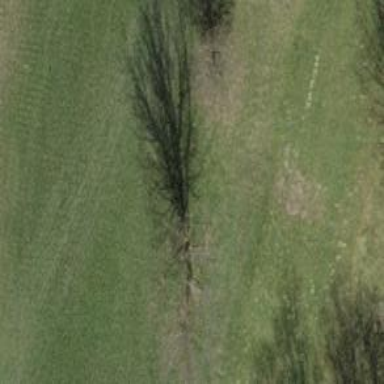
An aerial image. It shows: Grass area designated as golf tee.